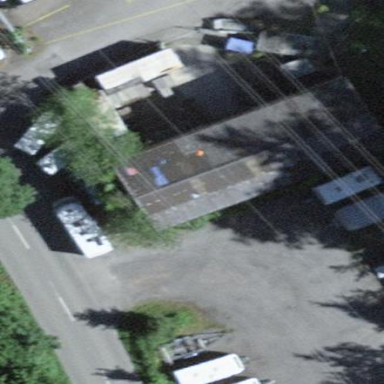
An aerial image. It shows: Warehouse building.